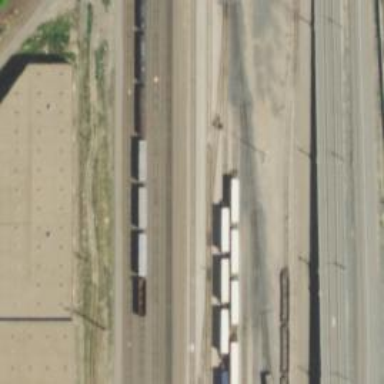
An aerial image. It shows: Railway siding for service.